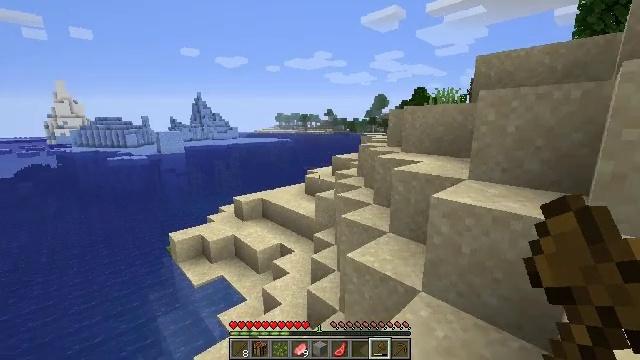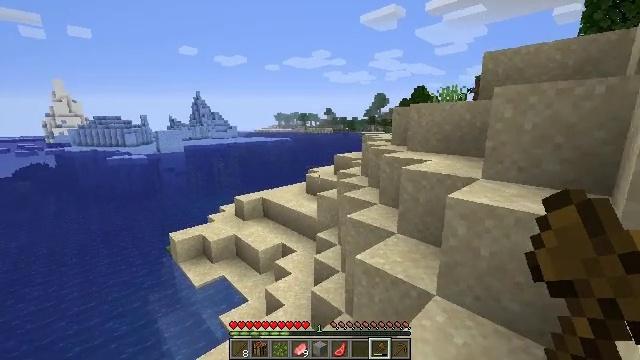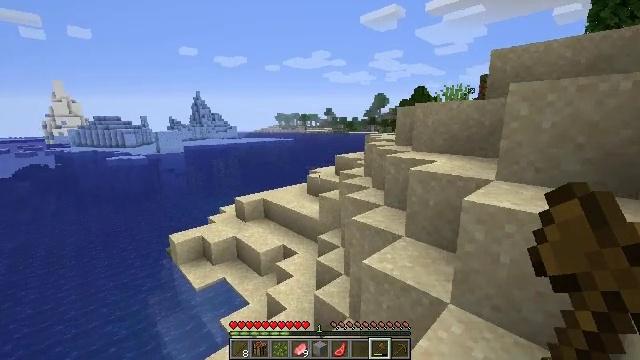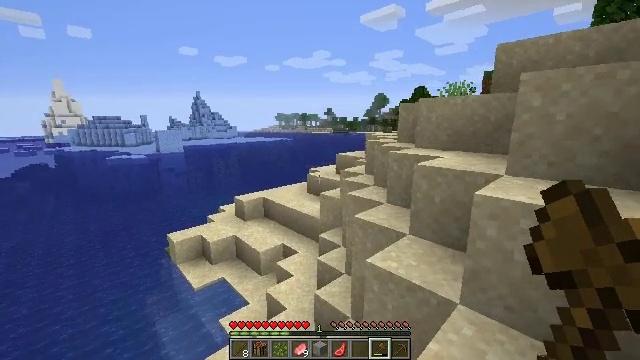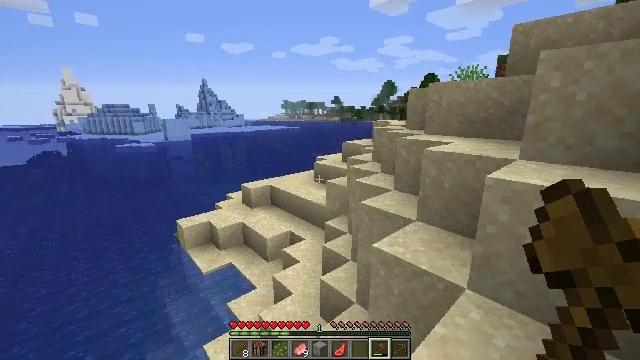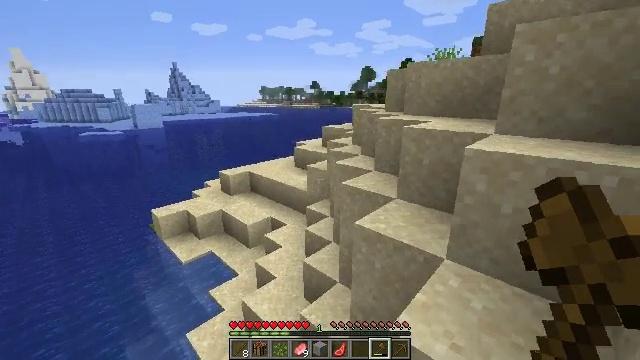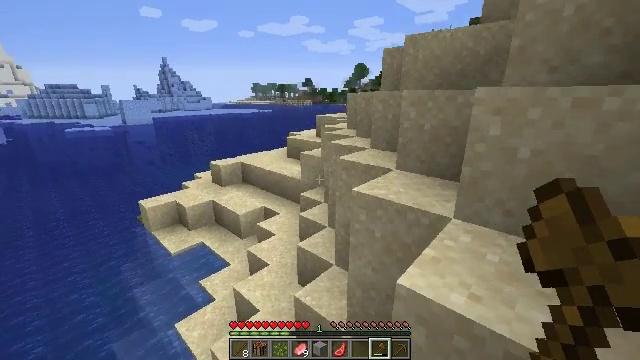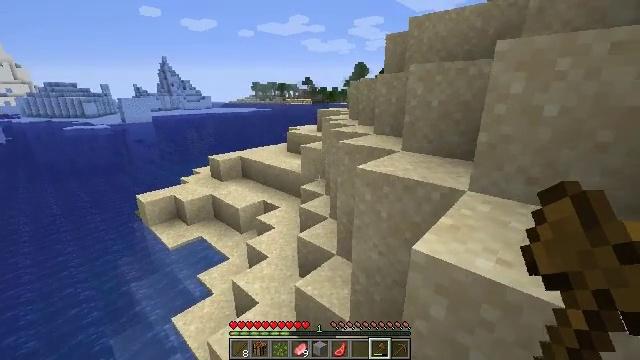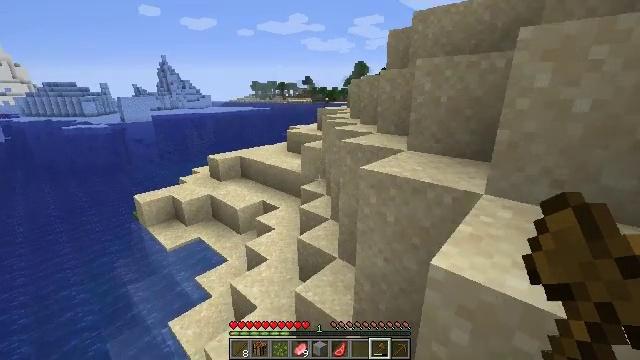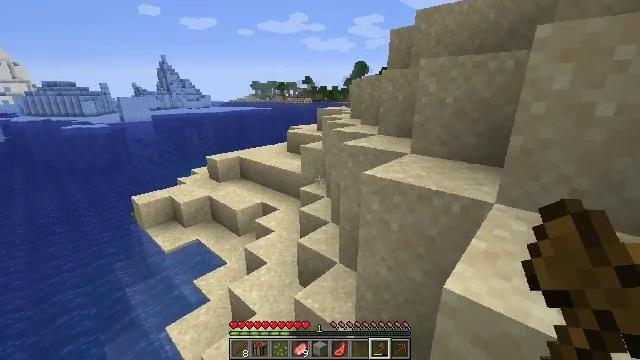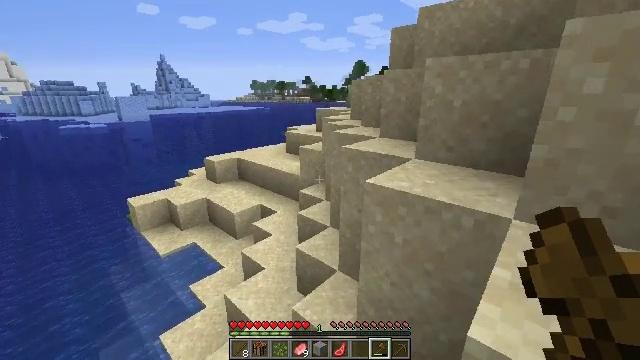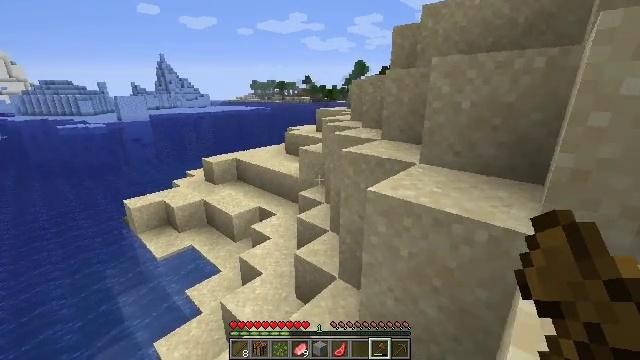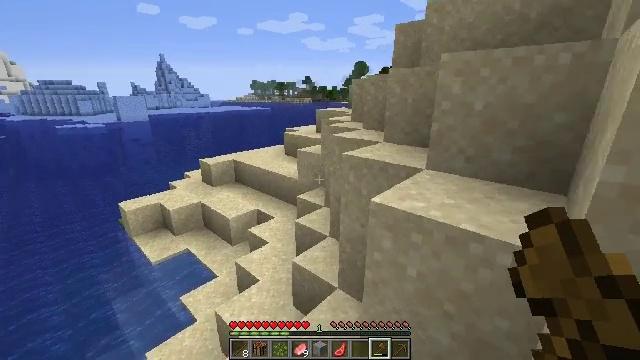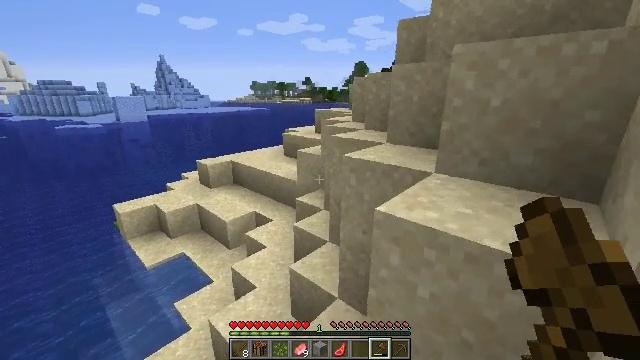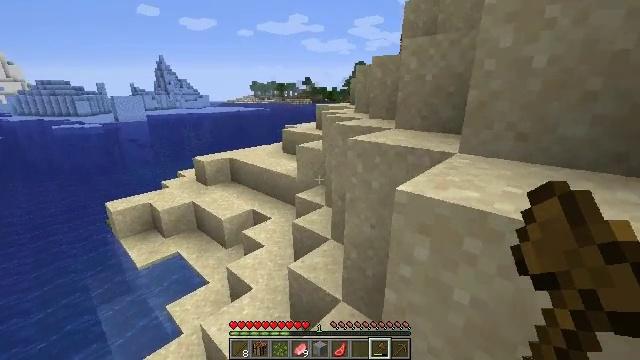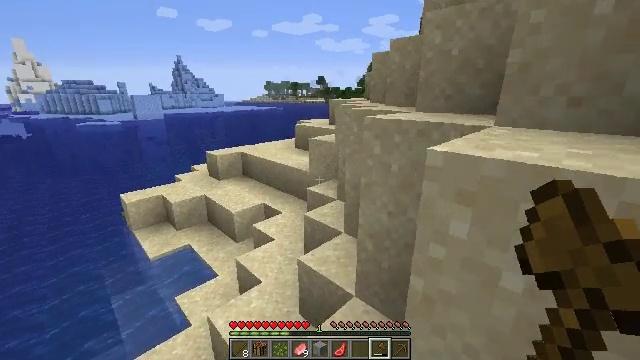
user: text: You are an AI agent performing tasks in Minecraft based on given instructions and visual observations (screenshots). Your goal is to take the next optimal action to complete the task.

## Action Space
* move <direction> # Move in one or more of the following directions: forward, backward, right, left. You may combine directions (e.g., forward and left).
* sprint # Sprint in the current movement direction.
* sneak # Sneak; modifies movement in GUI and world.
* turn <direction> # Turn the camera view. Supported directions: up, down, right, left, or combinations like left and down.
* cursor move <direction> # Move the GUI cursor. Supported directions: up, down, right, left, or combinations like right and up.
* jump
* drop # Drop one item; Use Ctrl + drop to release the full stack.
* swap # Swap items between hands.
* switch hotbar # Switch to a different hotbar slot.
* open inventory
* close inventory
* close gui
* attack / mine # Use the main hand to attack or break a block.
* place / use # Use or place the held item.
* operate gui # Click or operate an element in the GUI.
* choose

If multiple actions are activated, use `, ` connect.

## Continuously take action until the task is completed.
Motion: motion action
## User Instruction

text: Break packed ice to add to inventory.
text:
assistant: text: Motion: move forward
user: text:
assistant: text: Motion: move forward
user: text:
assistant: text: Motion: no_op
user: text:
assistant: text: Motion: turn left and down
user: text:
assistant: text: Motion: move forward, turn right and down
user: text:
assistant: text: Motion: move forward, turn right
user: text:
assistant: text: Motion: move forward
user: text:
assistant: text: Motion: move forward
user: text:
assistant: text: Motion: move forward
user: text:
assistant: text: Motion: move forward
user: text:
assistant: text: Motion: move forward
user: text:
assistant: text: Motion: move forward
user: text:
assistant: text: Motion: move forward
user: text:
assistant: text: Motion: move forward
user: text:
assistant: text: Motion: move forward, turn left
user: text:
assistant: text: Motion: move forward, turn left
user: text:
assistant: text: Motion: move forward
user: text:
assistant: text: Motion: move forward
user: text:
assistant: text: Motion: move forward
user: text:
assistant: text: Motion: move forward
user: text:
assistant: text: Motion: move forward
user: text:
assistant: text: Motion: move forward
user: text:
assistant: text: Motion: move forward
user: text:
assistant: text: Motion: move forward, turn left and up
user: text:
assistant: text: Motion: move forward, turn left
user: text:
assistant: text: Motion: move forward, turn left
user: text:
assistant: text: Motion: move forward, turn left and up
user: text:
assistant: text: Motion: move forward, turn left and up
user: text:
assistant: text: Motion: move forward
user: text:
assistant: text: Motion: move forward